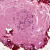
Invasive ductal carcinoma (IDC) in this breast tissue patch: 0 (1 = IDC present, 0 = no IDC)